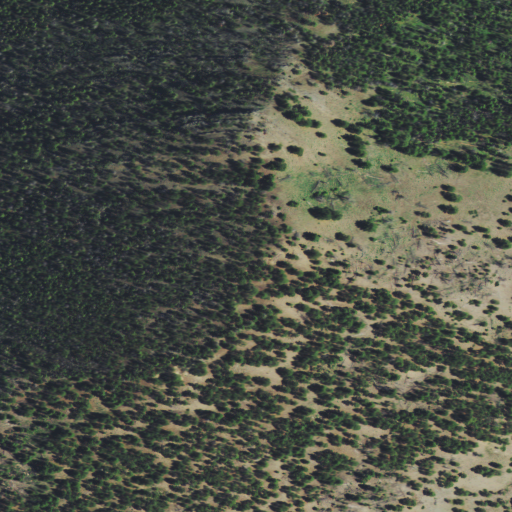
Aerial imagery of mountain in Montana named Lannigan Mountain containing evergreen forest, grassland, and shrub